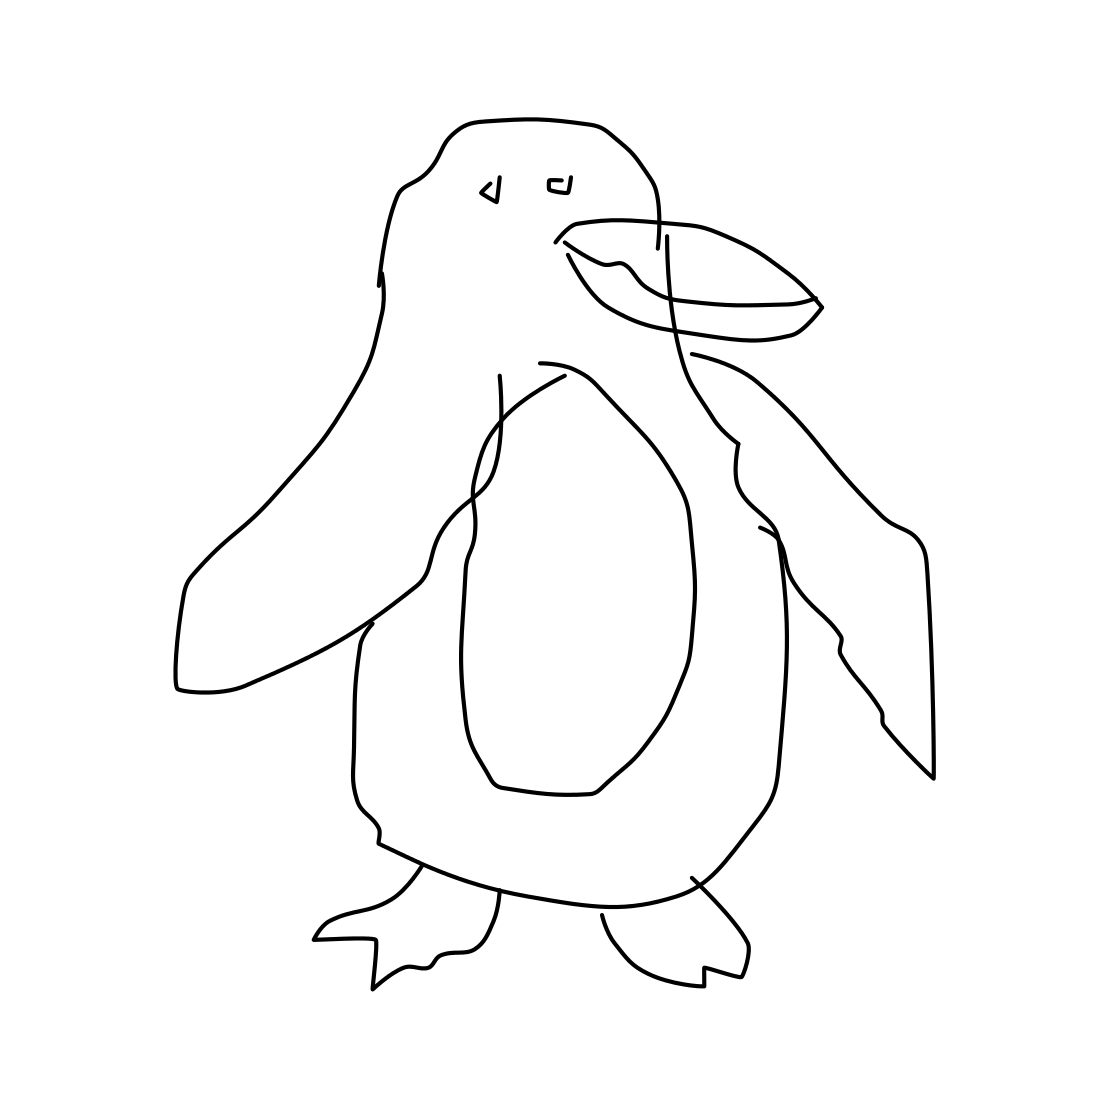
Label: penguin